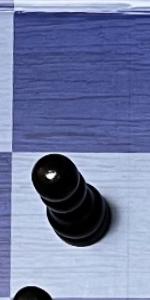
Label: Pawn_Black